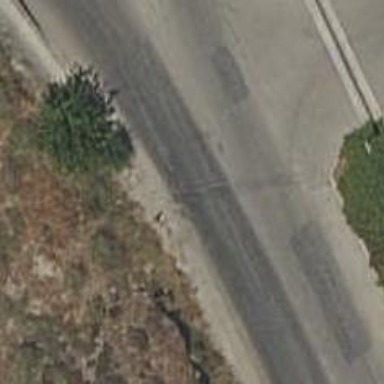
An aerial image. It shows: Tertiary link road with asphalt surface.